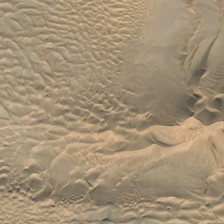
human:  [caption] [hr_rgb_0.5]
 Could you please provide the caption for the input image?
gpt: there is no living creature in the desert .

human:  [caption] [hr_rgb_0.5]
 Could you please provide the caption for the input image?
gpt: the desert is covered with tiny sand .

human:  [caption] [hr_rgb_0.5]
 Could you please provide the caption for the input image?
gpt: the desert is covered with tiny sand .

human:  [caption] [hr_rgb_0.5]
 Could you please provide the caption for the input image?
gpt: there is no living creature in the desert .

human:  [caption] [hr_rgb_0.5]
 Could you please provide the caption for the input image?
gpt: the desert is covered with tiny sand .